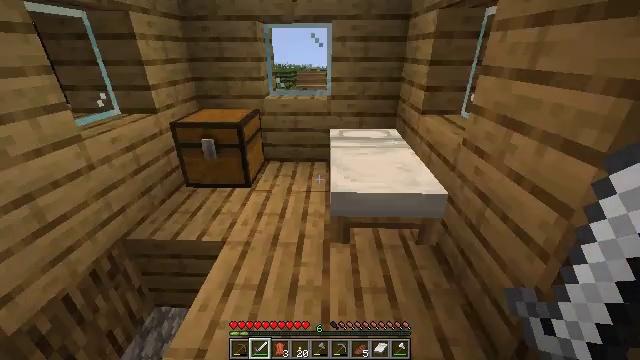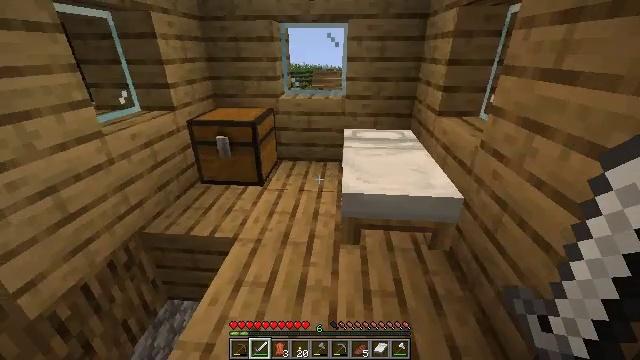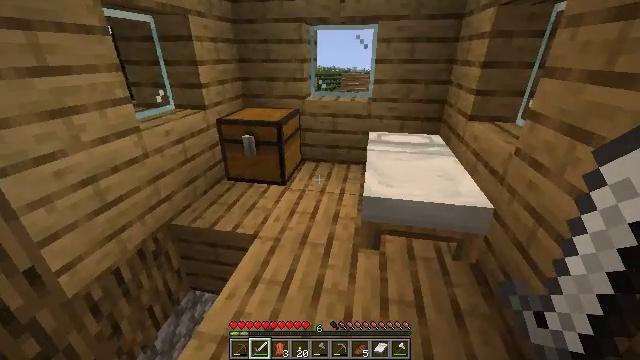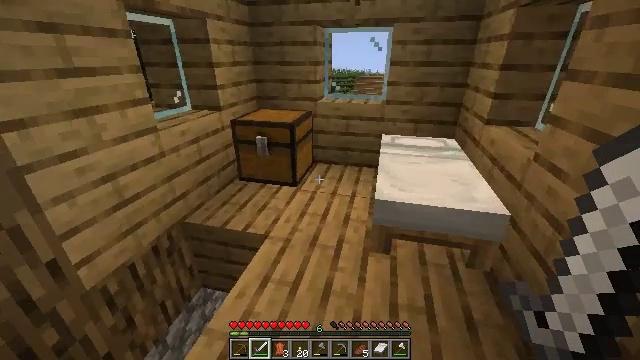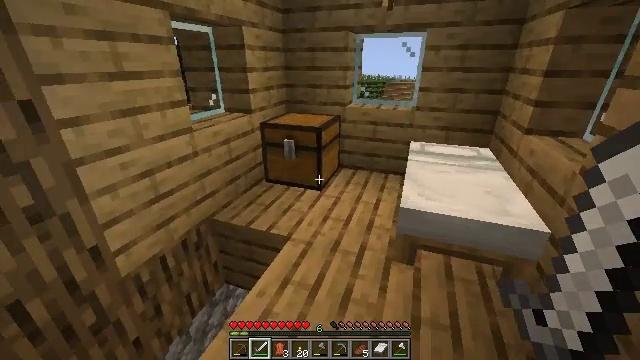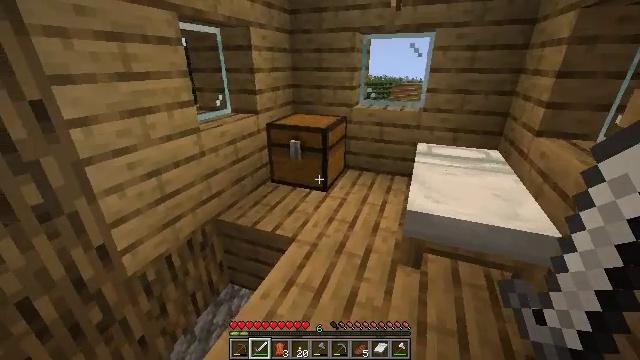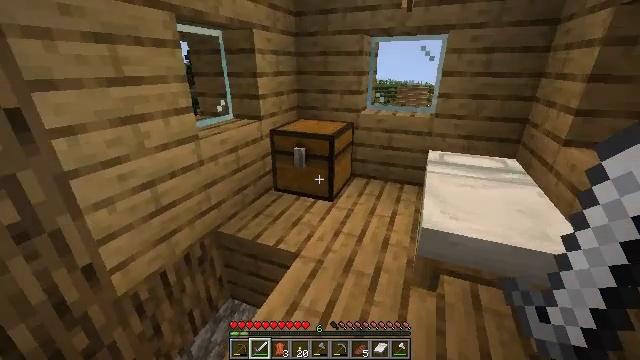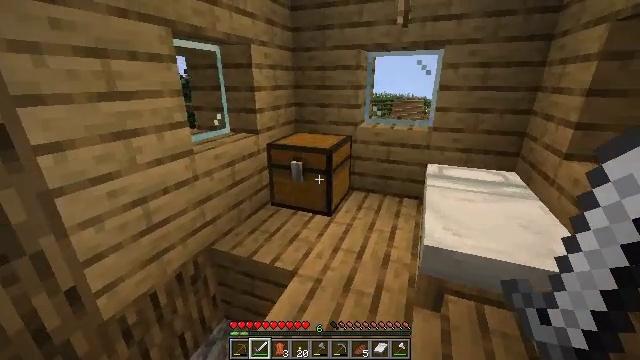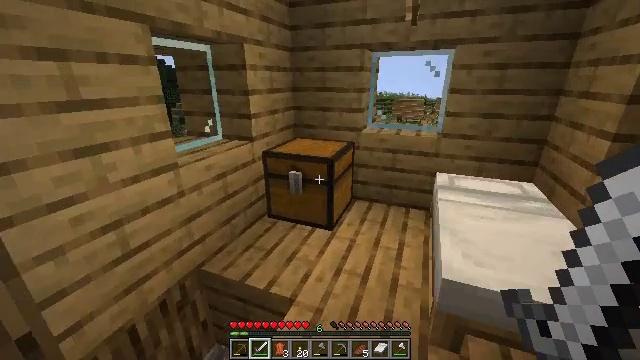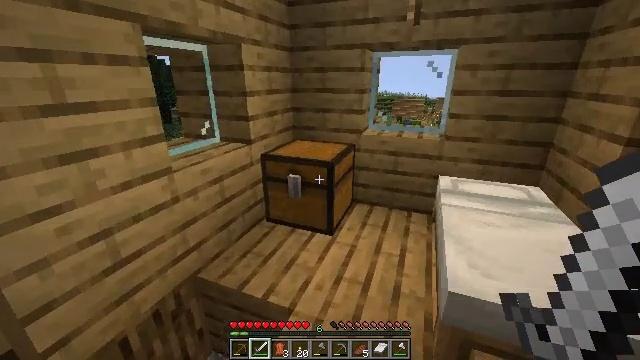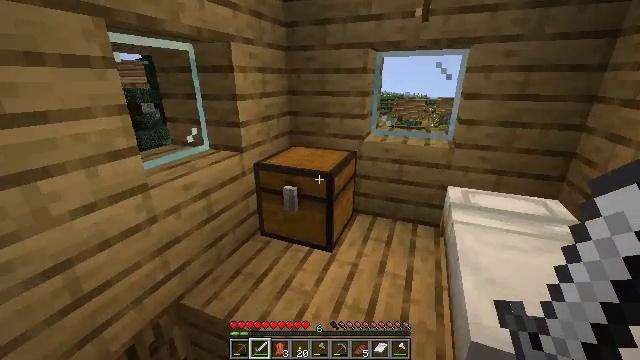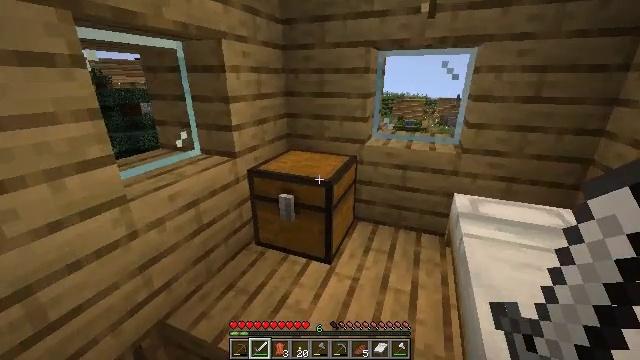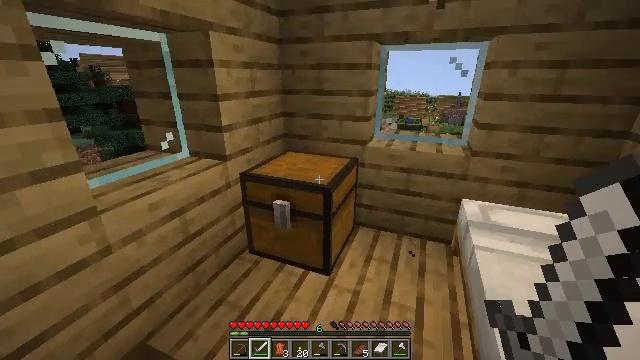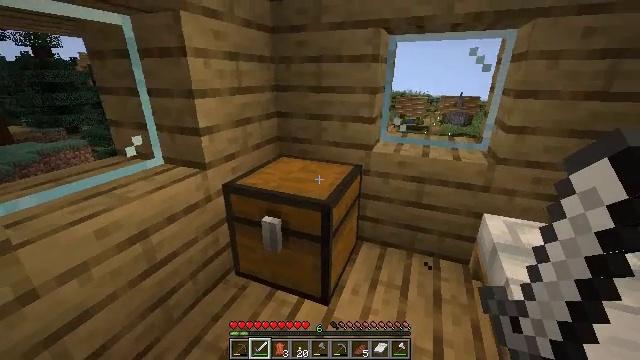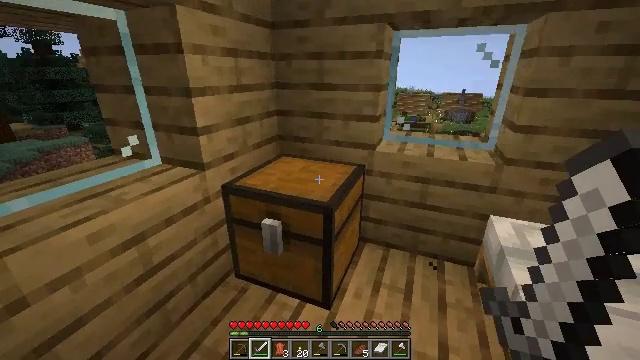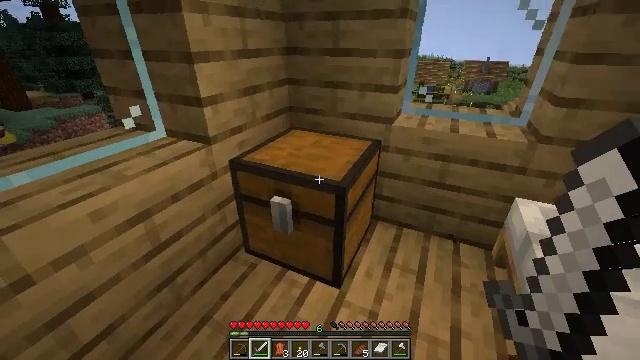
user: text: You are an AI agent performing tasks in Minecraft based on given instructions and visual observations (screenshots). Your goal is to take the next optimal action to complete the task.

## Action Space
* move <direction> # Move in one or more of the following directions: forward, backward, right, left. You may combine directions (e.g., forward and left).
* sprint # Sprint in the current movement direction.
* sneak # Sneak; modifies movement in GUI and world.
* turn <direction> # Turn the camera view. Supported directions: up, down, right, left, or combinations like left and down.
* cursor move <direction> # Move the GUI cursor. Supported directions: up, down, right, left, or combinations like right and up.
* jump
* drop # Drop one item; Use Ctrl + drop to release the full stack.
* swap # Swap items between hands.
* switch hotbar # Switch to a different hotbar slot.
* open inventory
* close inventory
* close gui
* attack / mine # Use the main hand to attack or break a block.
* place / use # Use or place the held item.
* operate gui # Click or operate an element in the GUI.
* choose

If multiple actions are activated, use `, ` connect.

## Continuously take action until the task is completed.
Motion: motion action
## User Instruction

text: Collect a hay block for crafting.
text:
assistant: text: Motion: turn left
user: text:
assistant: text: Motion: turn left
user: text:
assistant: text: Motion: turn left
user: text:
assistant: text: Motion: turn left and up
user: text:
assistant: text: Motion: move forward, turn left
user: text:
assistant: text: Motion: move forward, turn left
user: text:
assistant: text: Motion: move forward, turn up
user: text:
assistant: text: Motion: move forward
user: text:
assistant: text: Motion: move forward
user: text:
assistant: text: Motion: move forward
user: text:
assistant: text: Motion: move forward
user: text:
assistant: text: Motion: move forward
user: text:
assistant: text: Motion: move forward
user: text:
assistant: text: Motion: no_op
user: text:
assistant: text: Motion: turn left and down
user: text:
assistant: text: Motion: turn down
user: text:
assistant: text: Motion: turn down
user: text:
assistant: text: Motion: turn down
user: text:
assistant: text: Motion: turn down
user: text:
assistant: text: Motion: no_op
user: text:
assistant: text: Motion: no_op
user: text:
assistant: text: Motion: no_op
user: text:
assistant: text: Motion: no_op
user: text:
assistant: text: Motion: no_op
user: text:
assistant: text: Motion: no_op
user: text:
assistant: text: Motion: use / place
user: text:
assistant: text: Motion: use / place
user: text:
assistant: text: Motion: no_op
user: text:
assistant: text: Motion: no_op
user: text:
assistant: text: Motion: no_op